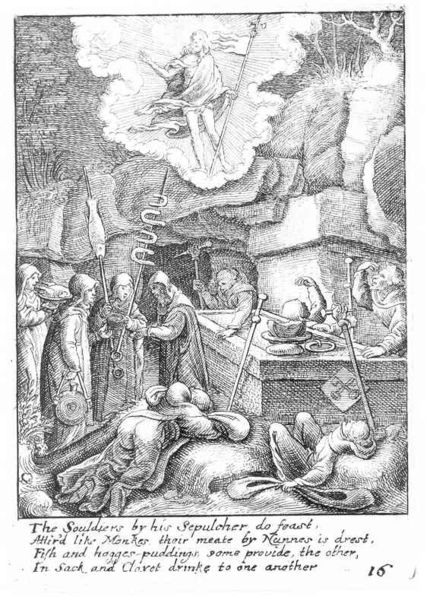
Titel: Die Auferstehung
Künstler: Wenzel Hollar
Standort: Karlsruhe
Institution: Staatliche Kunsthalle Karlsruhe
Schlagwörter: berg, felsen, feuer, gott, himmel, kopf, mann, nackt, schatten, schlaf, umhang, weiß, wolken, bäume, landschaft, menschen, frau, grau, hell, licht, männer, nacht, schwarz, tisch, zeichnung, wolke, fest, feier, feiern, flasche, trinken, mensch, sockel, stein, steine, tod, tot, herr, wache, sonne, gewand, personen, blatt, england, höhle, renaissance, engel, schrift, papier, liegen, schlafen, schlafend, stab, fahne, fischer, flagge, fels, grafik, graphik, banner, lanze, papst, soldaten, essen, blind, buch, kreuz, druck, druckgraphik, radierung, stich, seite, schwerter, text, waffen, soldat, tote, strahl, mäntel, schlange, helm, speisen, arzt, altar, wappen, fisch, braten, heiligenschein, leben, handwerker, sarg, christus, grab, jesus, jesus christus, gut, leiden, qual, wurst, würste, krieger, grotte, mönch, wächter, erscheinung, bettler, heiliger, mönche, heilige, schlüssel, erleuchtung, heilig, kupferstich, beweinung, christen, heiland, biblisch, auferstehung, englisch, fische, christi, erlösung, himmelfahrt, kapuze, spindel, erlöser, hühnchen, kuperstich, fackeln, christ, grabstein, wunder, glorie, passion, spieß, äskulap, satt, foltern, spieße, äskulapstab, hisch, schlosser, emirit, erscheinng, engl, völlerei, po, 16, menschen+, biblisches motiv, waffem, fifuren, 1470, brabplatte, stiuch